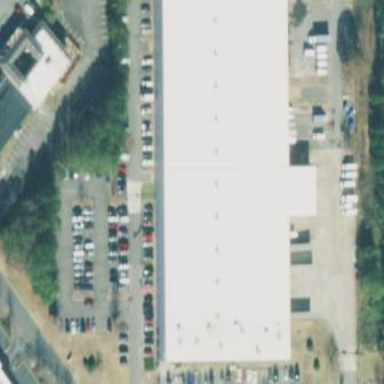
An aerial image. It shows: Commercial building with flat roof. The building is white with light gray roof.